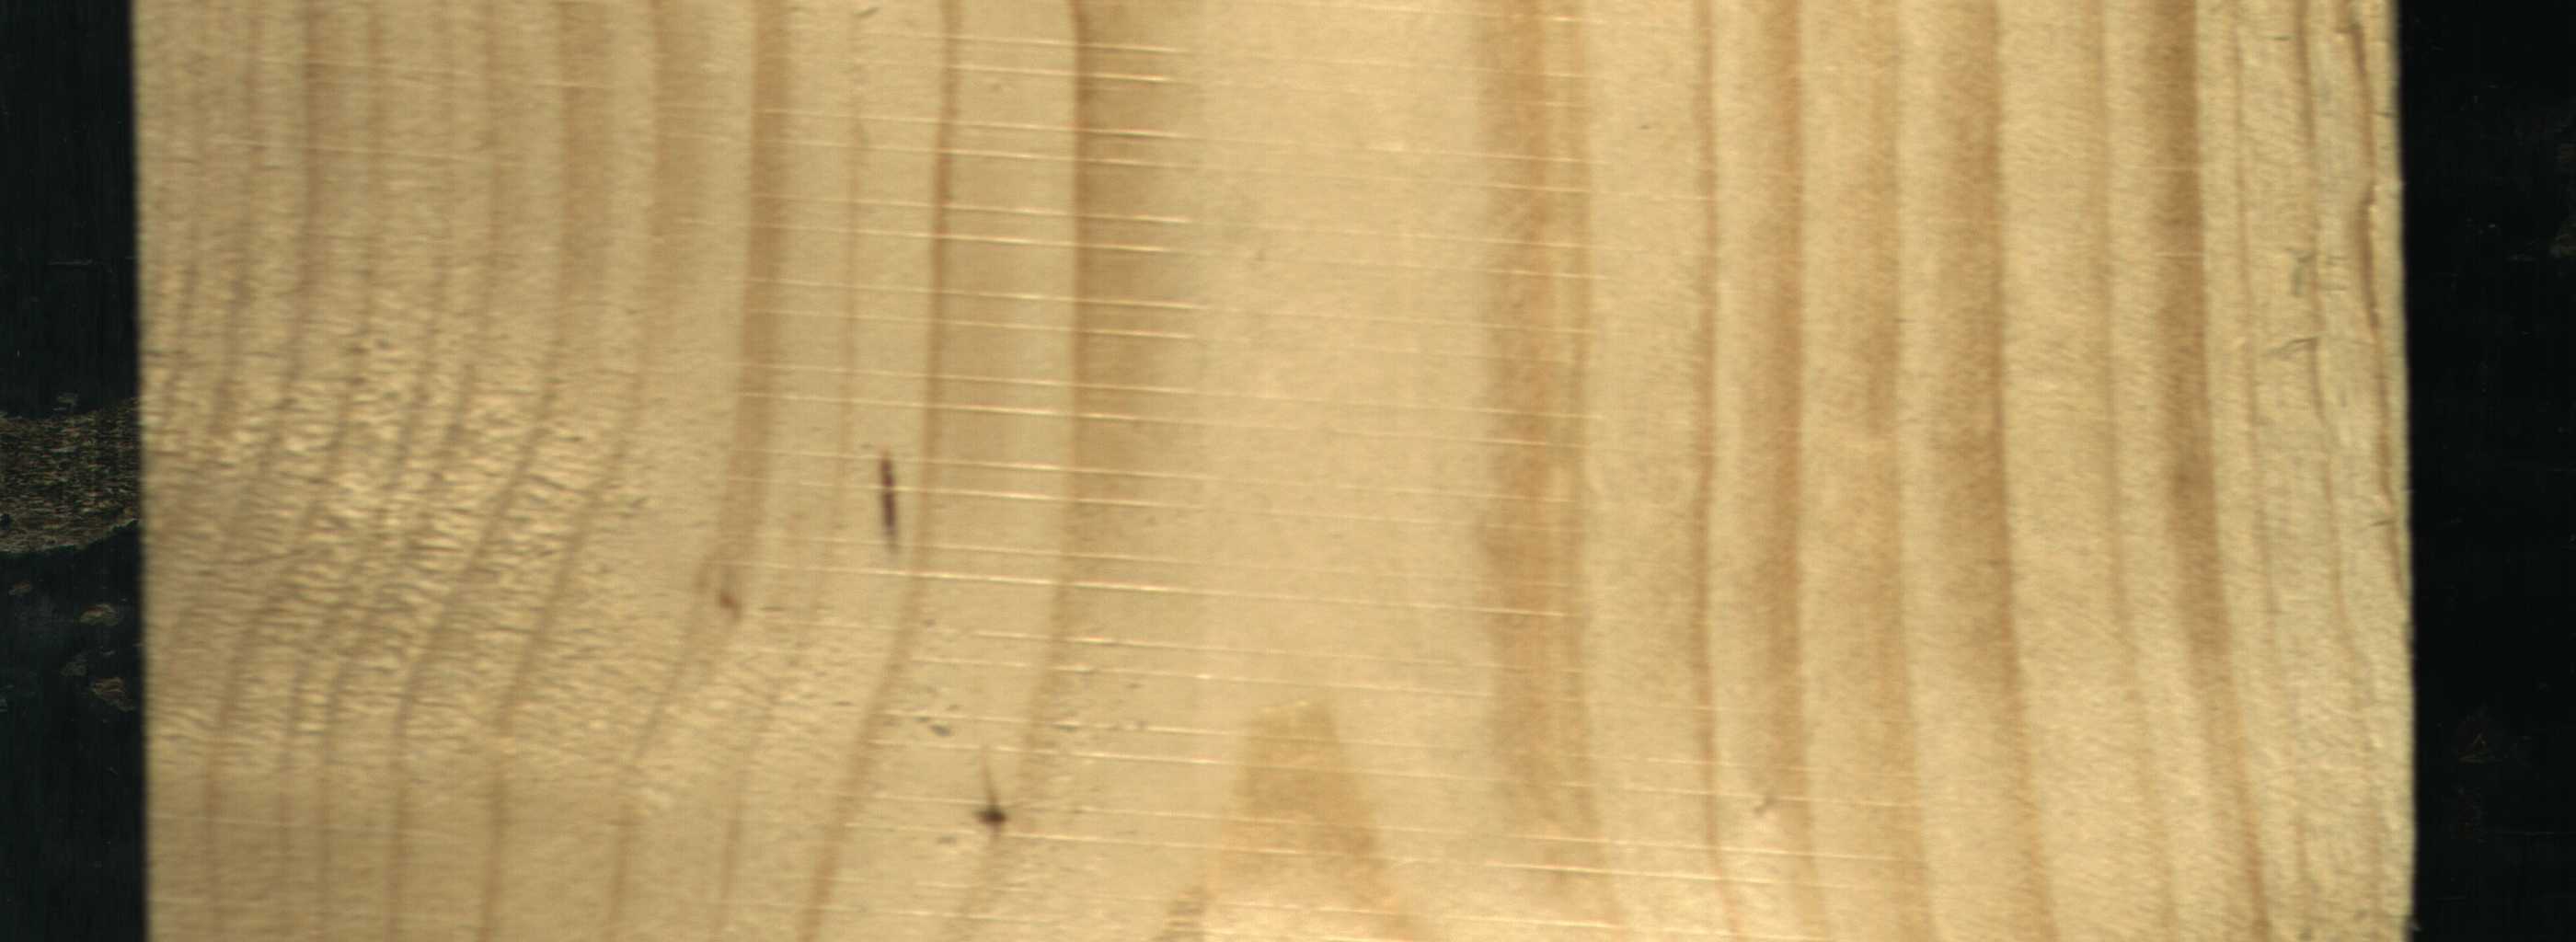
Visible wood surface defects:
resin
resin